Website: walmart
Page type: order-returns
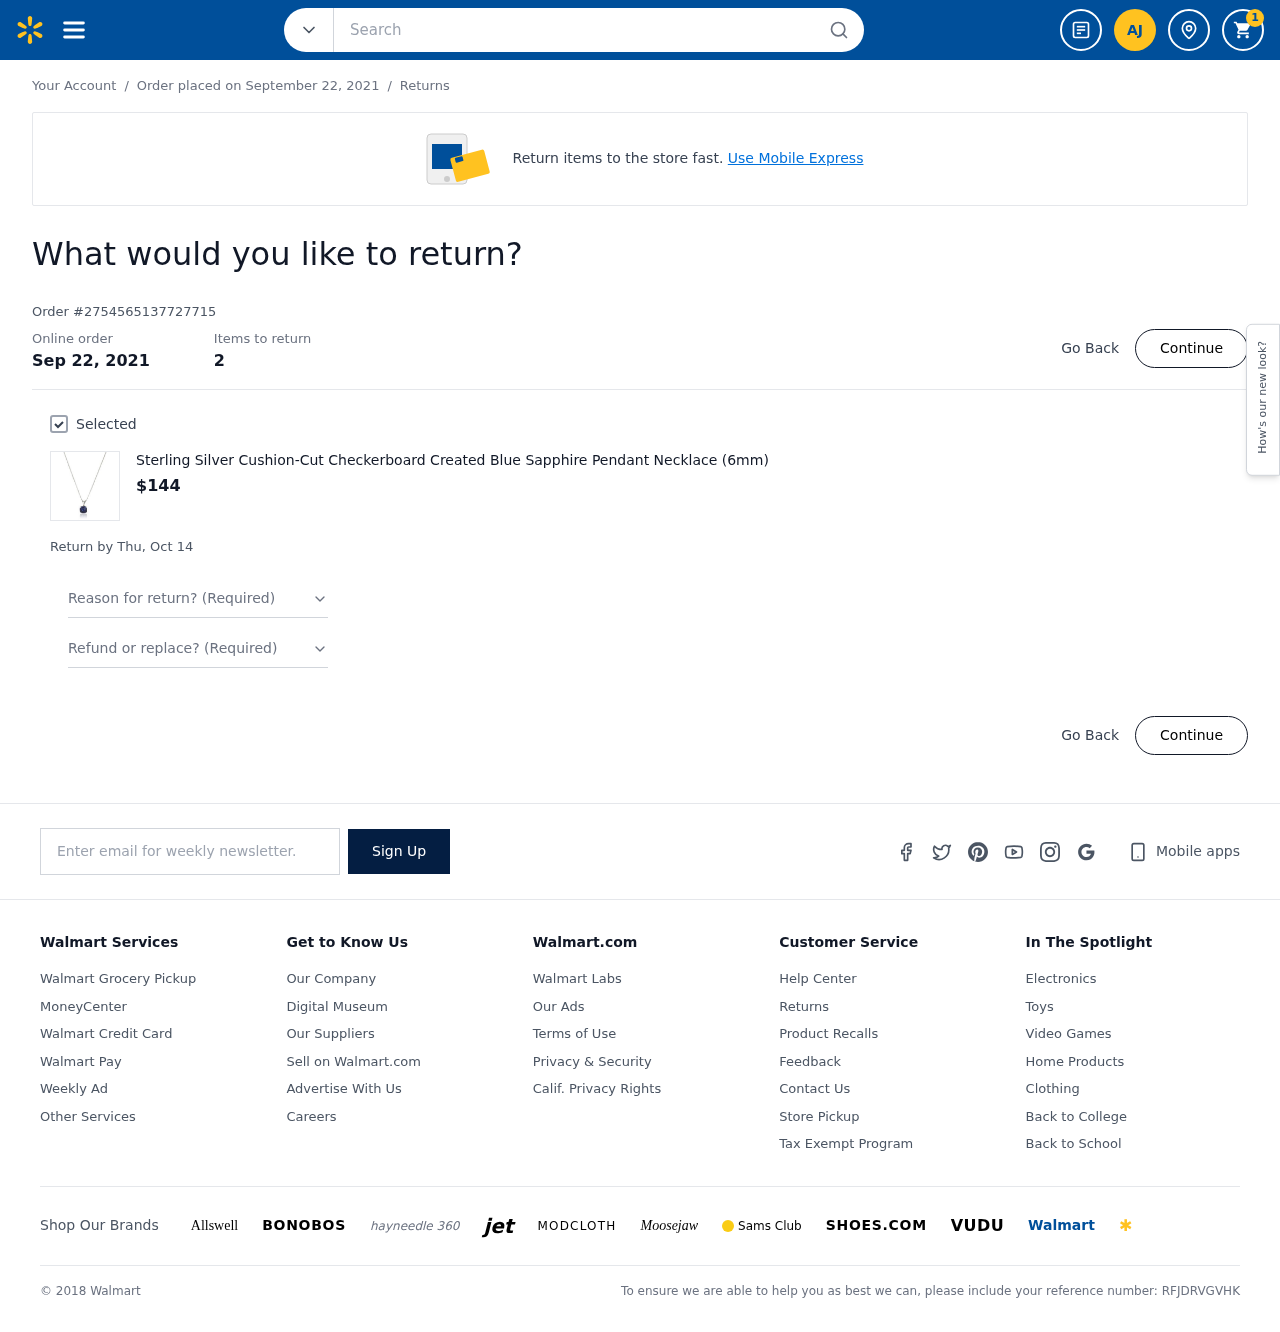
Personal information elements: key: PII_EMAIL
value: anthony.jones@gmail.com
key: PII_INITIALS
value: AJ
Product elements: key: PRODUCT1_NAME
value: Sterling Silver Cushion-Cut Checkerboard Created Blue Sapphire Pendant Necklace (6mm)
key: PRODUCT1_PRICE
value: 144
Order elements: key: ORDER_NUM_ITEMS
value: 1
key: ORDER_DATE
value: Order placed on September 22, 2021
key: ORDER_DATE
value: Sep 22, 2021
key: ORDER_ID
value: Order #2754565137727715
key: ORDER_NUM_ITEMS
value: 2
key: ORDER_RETURN_BY_DATE
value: Return by Thu, Oct 14
Search elements: key: HEADER_SEARCH
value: Search